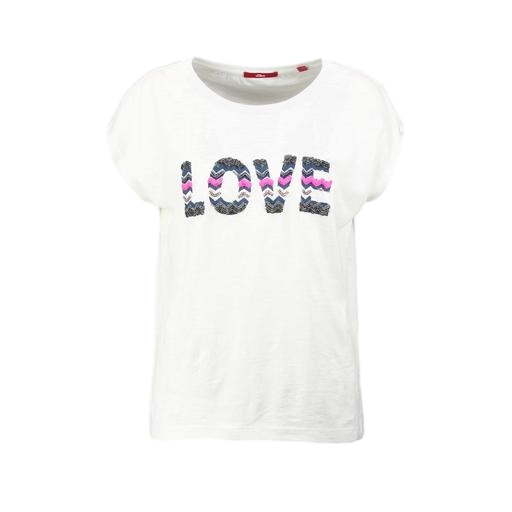
white love t-shirt, multicolor love t-shirt, white love tee, white background